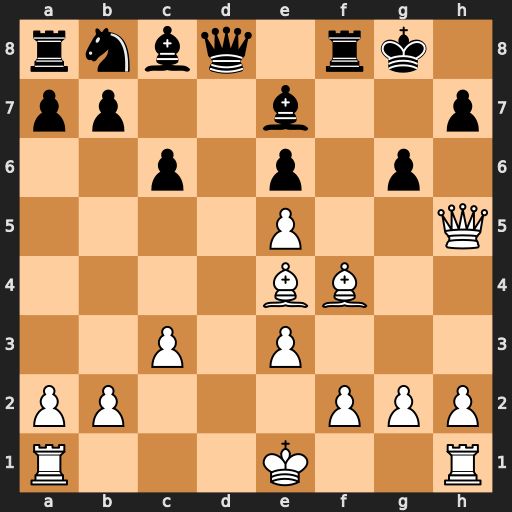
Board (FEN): rnbq1rk1/pp2b2p/2p1p1p1/4P2Q/4BB2/2P1P3/PP3PPP/R3K2R
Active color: w
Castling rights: KQ
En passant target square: -
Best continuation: Bxg6 hxg6 Qxg6+